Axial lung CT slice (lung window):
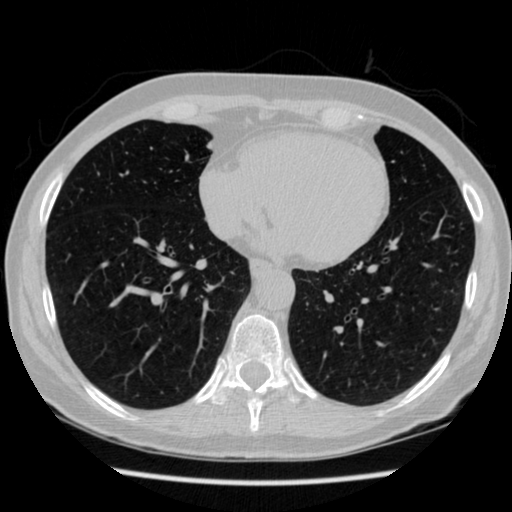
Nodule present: no